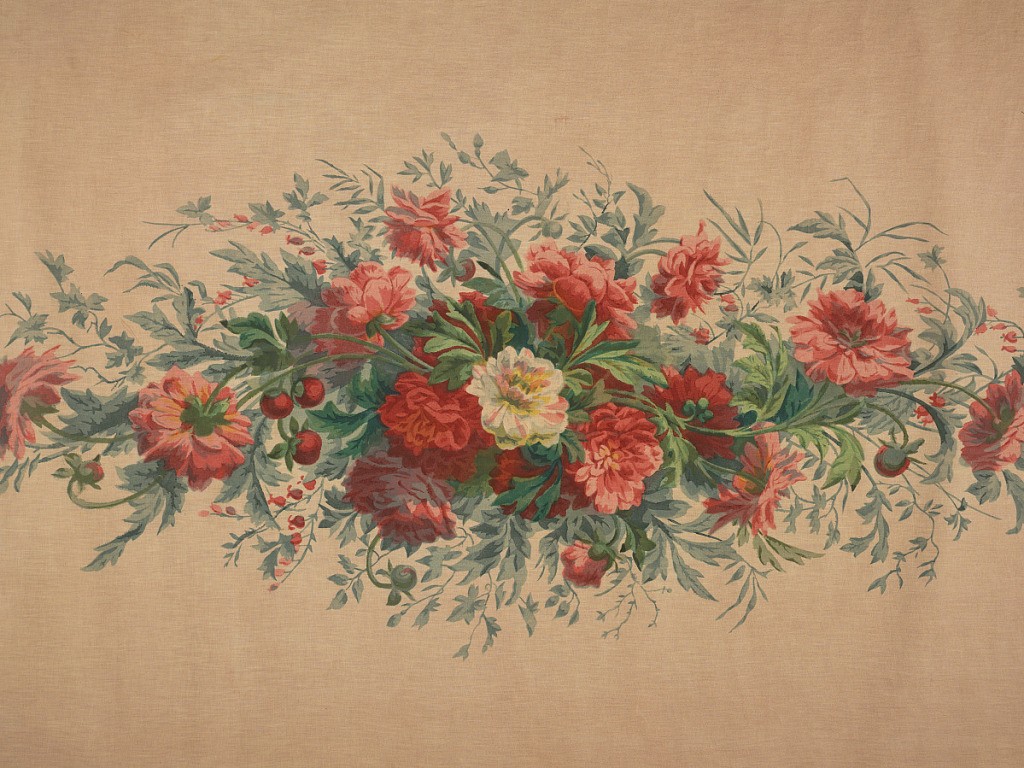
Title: window shade
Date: late 19th century
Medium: Mediun: plain weave cotton Technique: printed
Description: Fabric intended to be made up as a window shade. Centered pattern of poppies, peonies and bleeding heart.